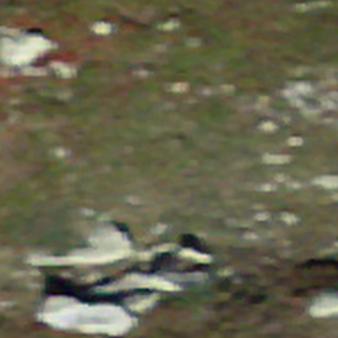
Label: other